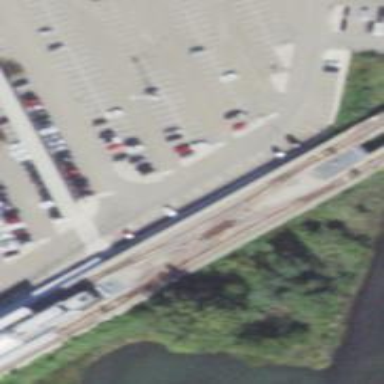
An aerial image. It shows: Bridge for electrified light rail.